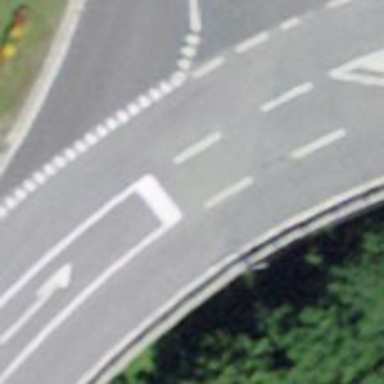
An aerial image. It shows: Primary road with asphalt surface.